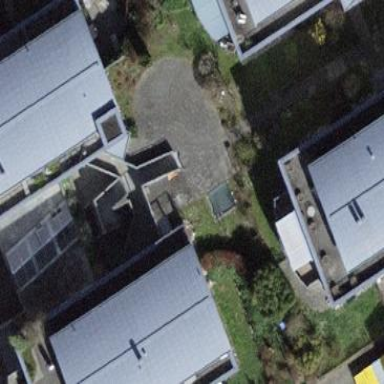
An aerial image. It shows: Building with tile roof.